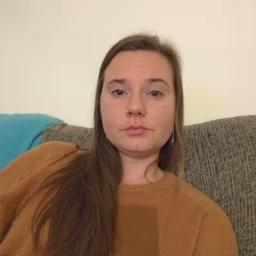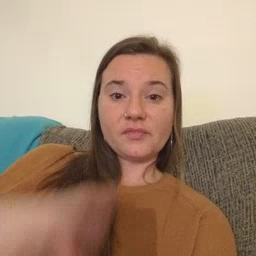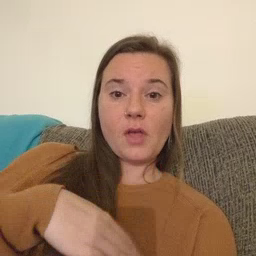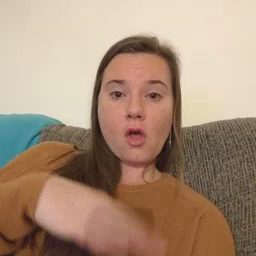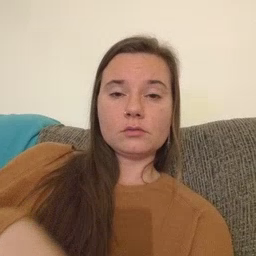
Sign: fall